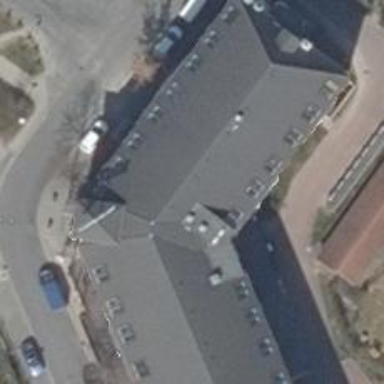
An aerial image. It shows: Hotel.